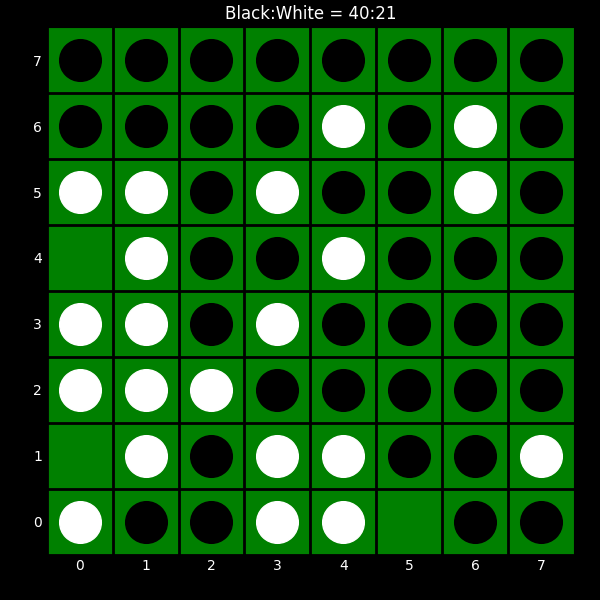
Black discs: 40
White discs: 21